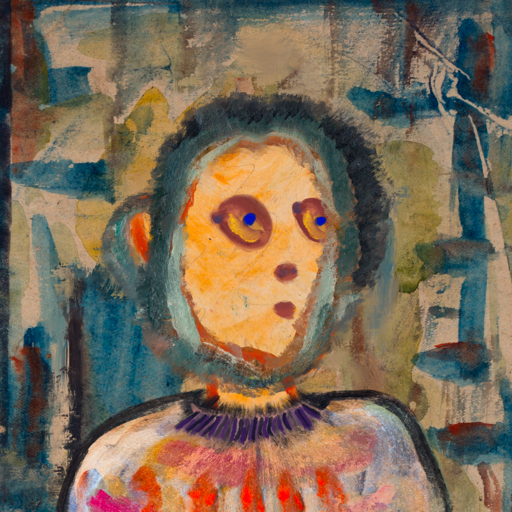
Background: Orphan, Head And Neck Side: Experience, Face Side: Mother_And_Son_Son, Bust: Childish, Hair Side: Boggyland, Head Accessory: Blank, Second Necklace: Blank, Necklace: HillGirl, Baby: Blank